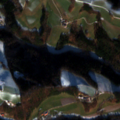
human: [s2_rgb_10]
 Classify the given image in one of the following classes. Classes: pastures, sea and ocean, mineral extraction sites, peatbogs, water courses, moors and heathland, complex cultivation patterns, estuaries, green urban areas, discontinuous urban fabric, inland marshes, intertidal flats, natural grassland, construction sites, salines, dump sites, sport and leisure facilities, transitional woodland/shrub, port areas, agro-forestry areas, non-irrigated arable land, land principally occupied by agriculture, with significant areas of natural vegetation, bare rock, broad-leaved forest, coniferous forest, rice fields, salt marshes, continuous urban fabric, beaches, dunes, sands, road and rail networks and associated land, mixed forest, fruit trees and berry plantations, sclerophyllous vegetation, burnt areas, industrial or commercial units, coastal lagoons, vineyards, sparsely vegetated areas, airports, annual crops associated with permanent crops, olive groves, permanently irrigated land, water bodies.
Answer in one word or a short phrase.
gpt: non-irrigated arable land, pastures, complex cultivation patterns, land principally occupied by agriculture, with significant areas of natural vegetation, mixed forest